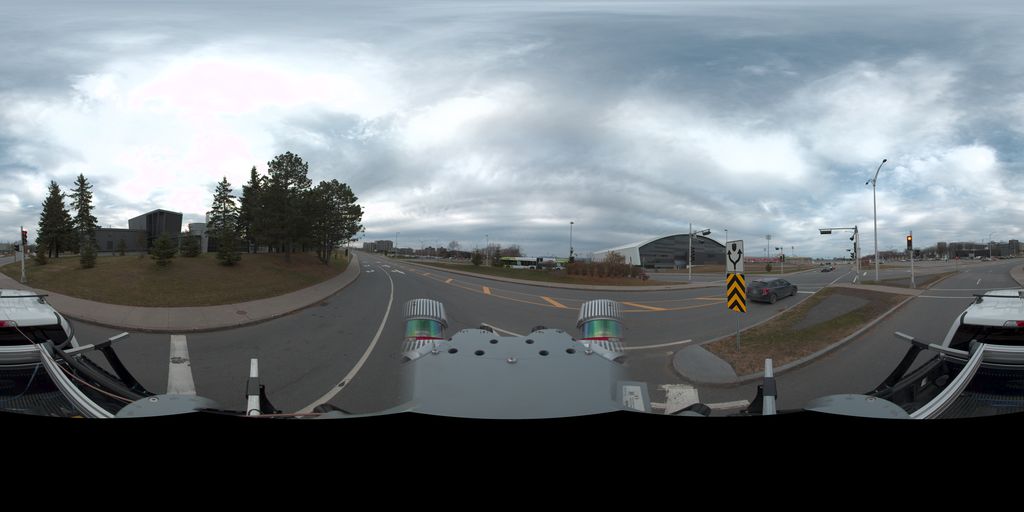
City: quebec_city